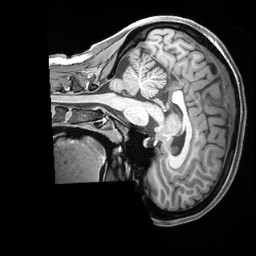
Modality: T1w
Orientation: sagittal
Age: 24
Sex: female
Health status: ill
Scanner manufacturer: siemens
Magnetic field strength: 3 T
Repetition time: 2.4 s
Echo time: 0.00222 s